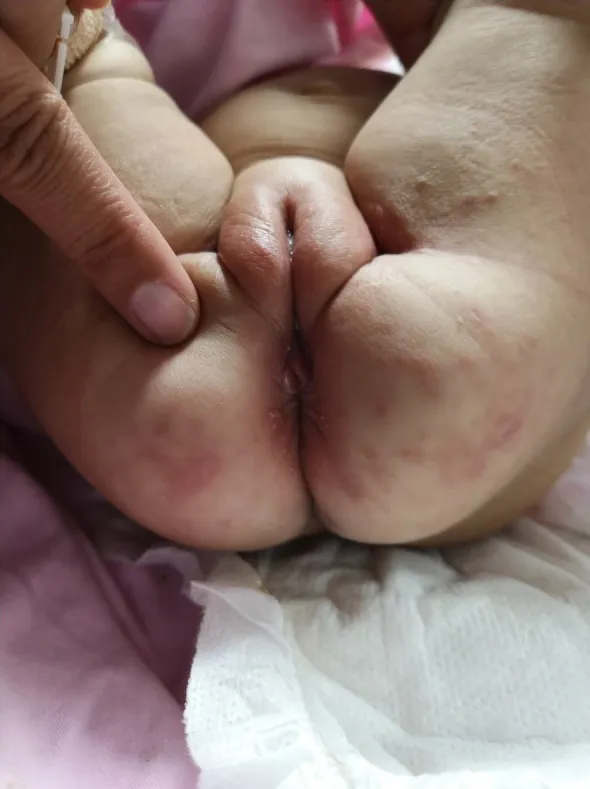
The protruding masses can be seen around the anus. In addition, a rash can be seen around the anus and inguinal region.
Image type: medical_photograph (skin_photograph)